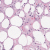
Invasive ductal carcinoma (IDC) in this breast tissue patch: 0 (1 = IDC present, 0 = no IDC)